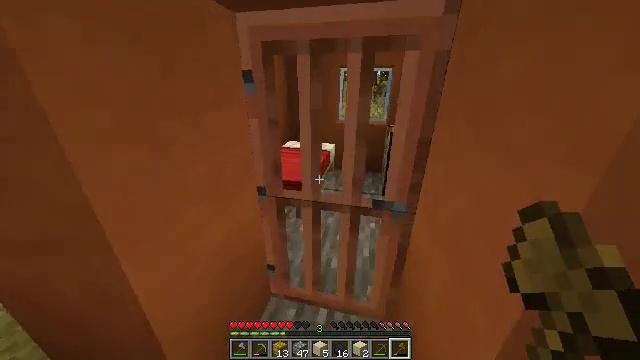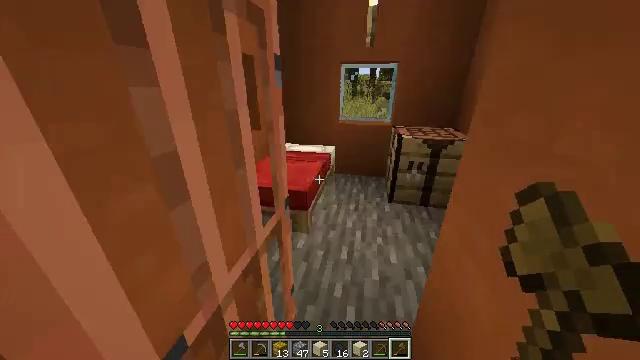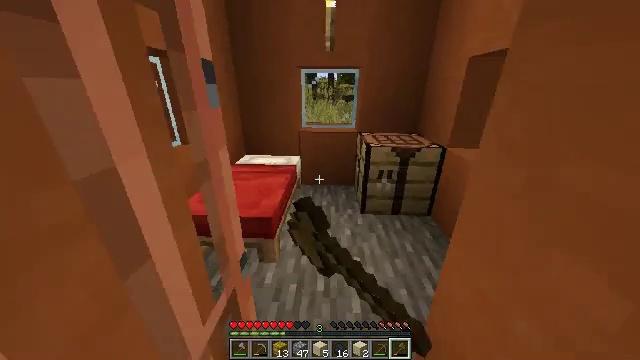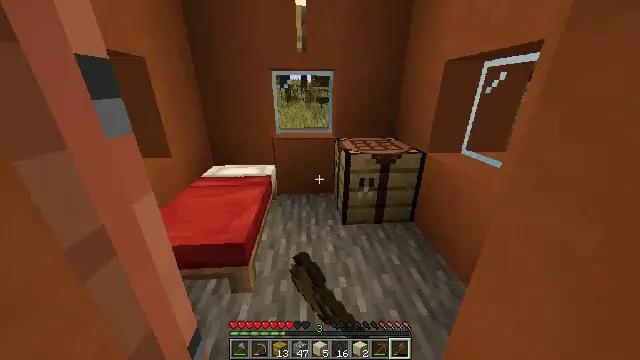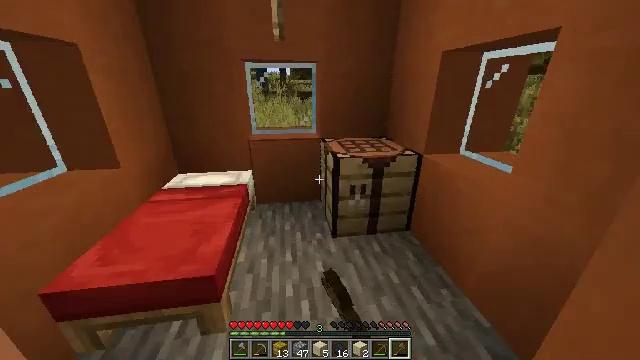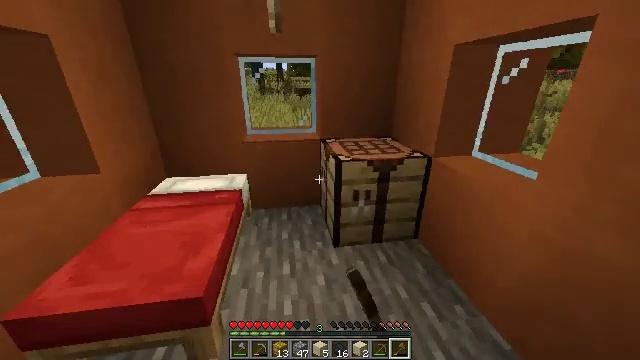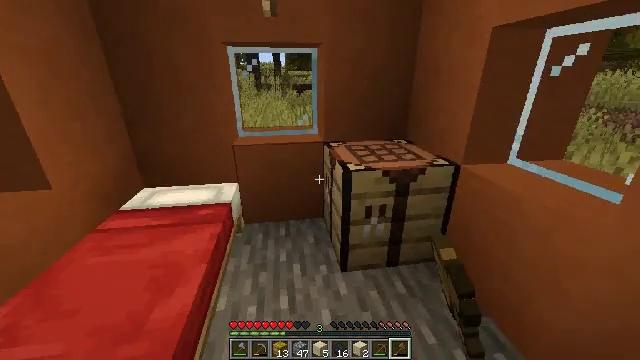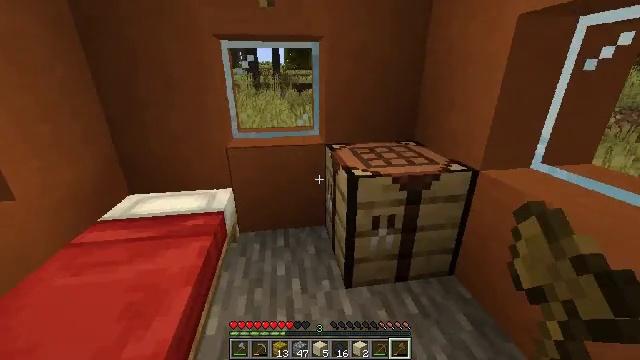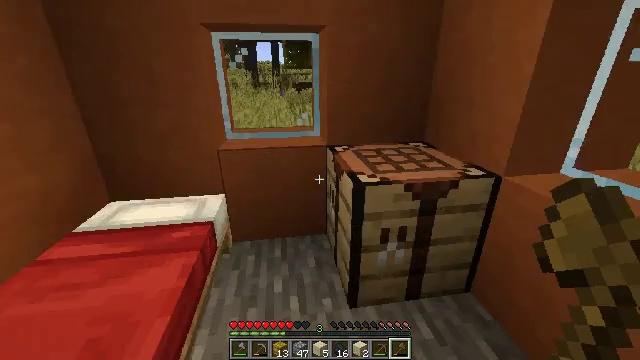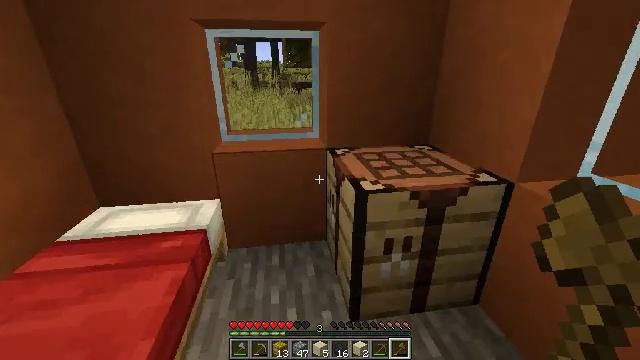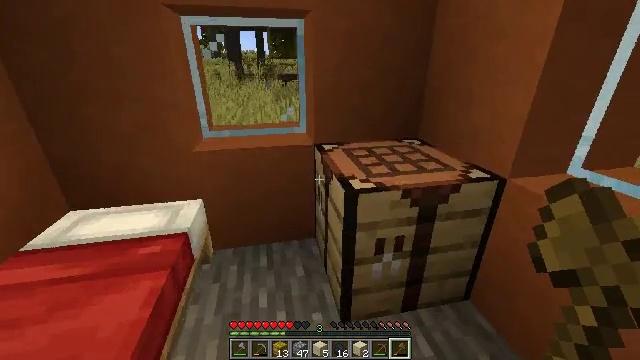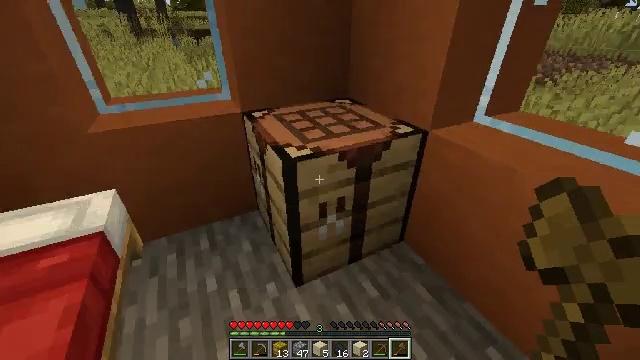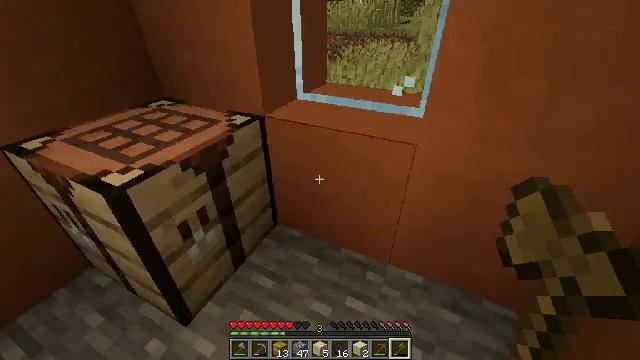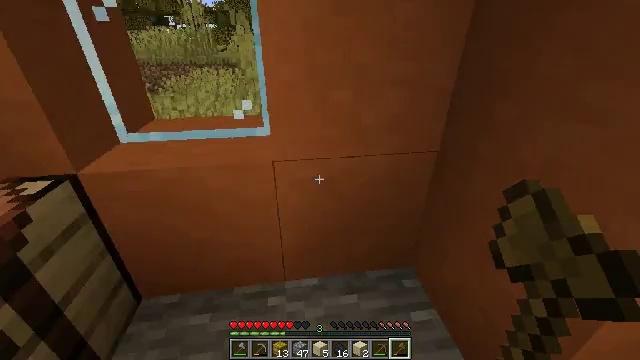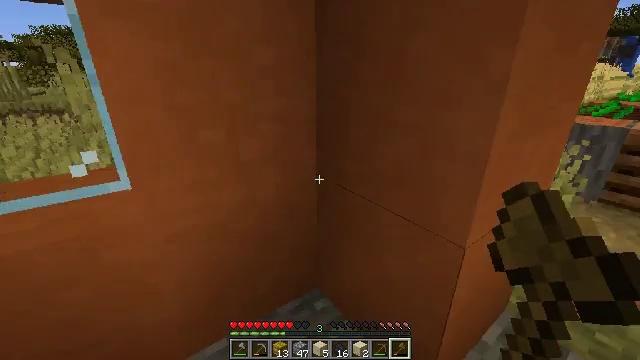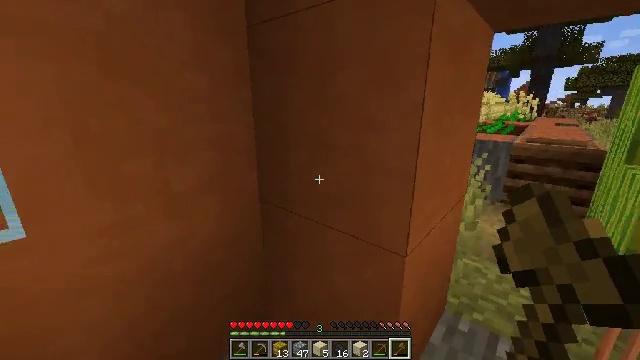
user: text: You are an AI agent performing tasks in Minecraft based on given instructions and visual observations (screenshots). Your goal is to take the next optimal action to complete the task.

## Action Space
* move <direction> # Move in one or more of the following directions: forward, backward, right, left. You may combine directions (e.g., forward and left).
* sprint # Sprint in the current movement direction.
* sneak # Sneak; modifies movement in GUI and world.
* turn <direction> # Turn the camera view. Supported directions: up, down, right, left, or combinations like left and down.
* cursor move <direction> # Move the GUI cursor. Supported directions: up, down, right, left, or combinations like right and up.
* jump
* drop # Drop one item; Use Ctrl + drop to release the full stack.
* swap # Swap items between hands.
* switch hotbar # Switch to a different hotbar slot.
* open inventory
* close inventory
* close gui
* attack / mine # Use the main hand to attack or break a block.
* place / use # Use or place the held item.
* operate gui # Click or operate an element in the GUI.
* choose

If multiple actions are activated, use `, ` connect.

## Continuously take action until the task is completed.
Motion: motion action
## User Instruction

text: Break the hay block to collect it.
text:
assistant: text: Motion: move forward, use / place
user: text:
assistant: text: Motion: move forward, turn right, use / place
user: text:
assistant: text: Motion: move forward, turn right, use / place
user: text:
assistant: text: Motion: move forward, turn right
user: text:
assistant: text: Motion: move forward
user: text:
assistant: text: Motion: move forward
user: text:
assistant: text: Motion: move forward
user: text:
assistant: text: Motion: move forward
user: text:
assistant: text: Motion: no_op
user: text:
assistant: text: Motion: turn right and down
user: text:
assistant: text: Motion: turn right and down
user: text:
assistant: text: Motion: turn right and down
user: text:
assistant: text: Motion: turn right and up
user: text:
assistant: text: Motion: turn right and up
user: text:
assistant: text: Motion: turn right and up
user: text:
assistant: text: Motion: move forward, turn right
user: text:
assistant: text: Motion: move forward
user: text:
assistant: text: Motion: move forward
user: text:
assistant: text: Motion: move forward and move right
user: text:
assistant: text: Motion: move forward and move right, turn right
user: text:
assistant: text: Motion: move forward and move right, turn right and up
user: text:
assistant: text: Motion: move forward and move right, turn right and up
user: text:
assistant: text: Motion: move forward and move right, turn right and up
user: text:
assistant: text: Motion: move forward and move right, turn right and up
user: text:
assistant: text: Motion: move forward and move right
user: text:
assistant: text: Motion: move forward and move right
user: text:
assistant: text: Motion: move forward and move right
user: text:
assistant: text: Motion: move forward and move right
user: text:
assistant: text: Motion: move forward and move right, turn left
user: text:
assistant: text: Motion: move forward, turn left